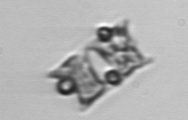
Label: Eucampia